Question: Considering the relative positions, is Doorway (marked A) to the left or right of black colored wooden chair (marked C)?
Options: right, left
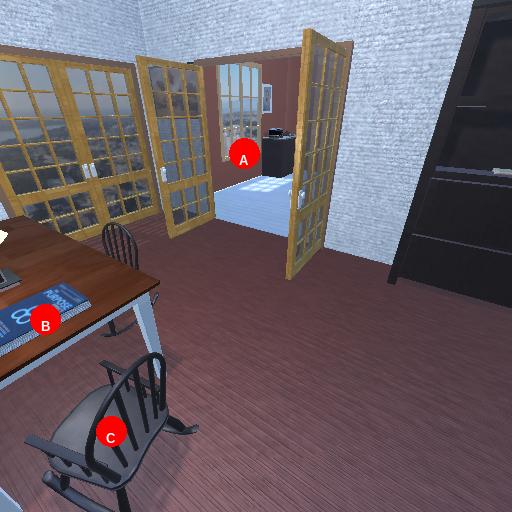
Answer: right